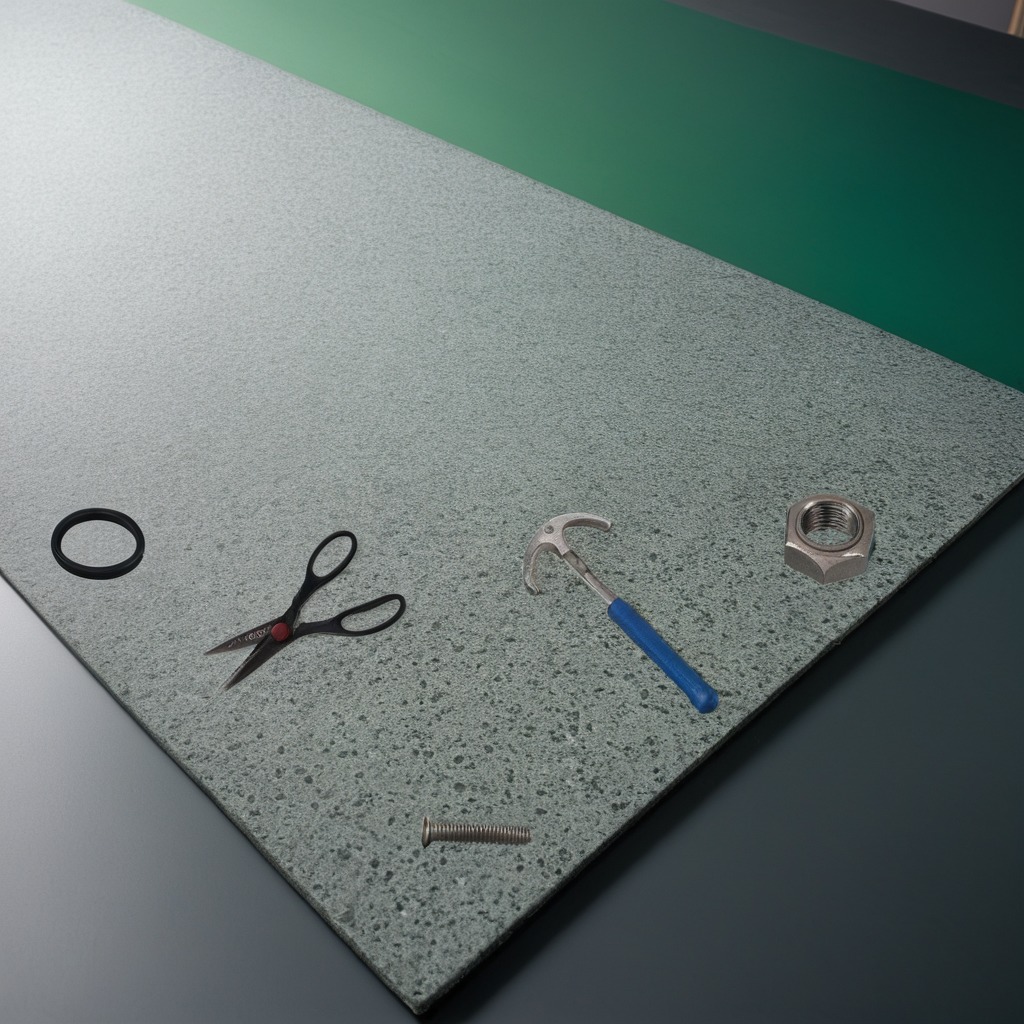
A rubber Oring, a hammer, a coiled metal spring, a metal nut, and a pair of scissors are lying on a clean granite tabletop covered with a green rubber mat inside a workshop under bright overhead lighting crisp shadows high clarity worn but beneath the mat.